Interaction volume radius: 5 \u00c5
Interaction volume height: 15 \u00c5
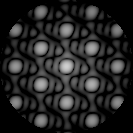
Disorder parameter: 0.01443